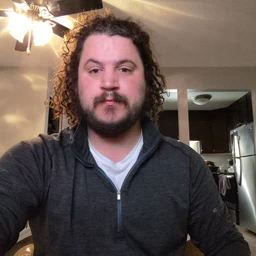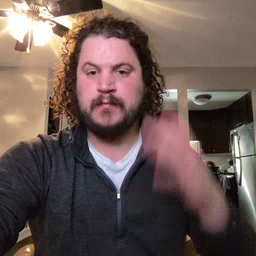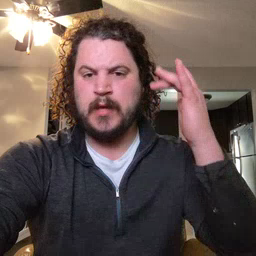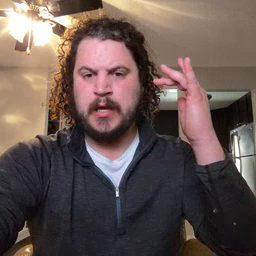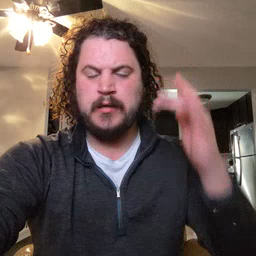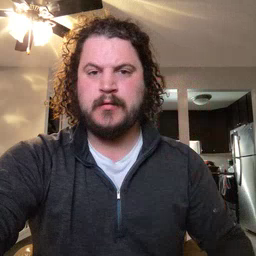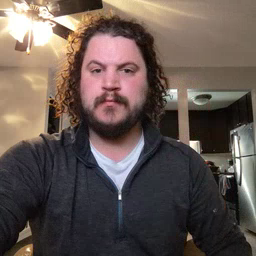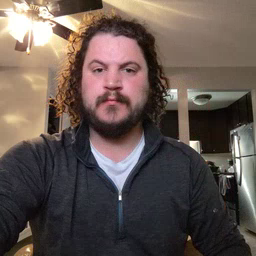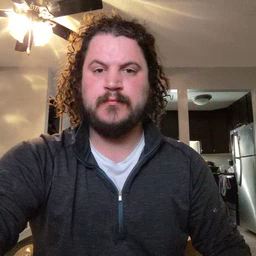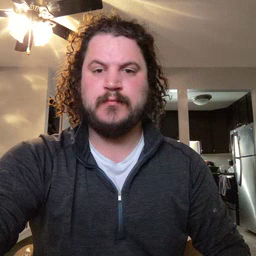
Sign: why